Question: Like in question. Is it possible to define own ''live templates'' like example in 'WebStorm', where after define that template I can use it later by press tab. Below screen from 'Webstorm':

Can you tell me where is that option if exist? I'm googling and can't find any information so I add question here.
'WebStorm'
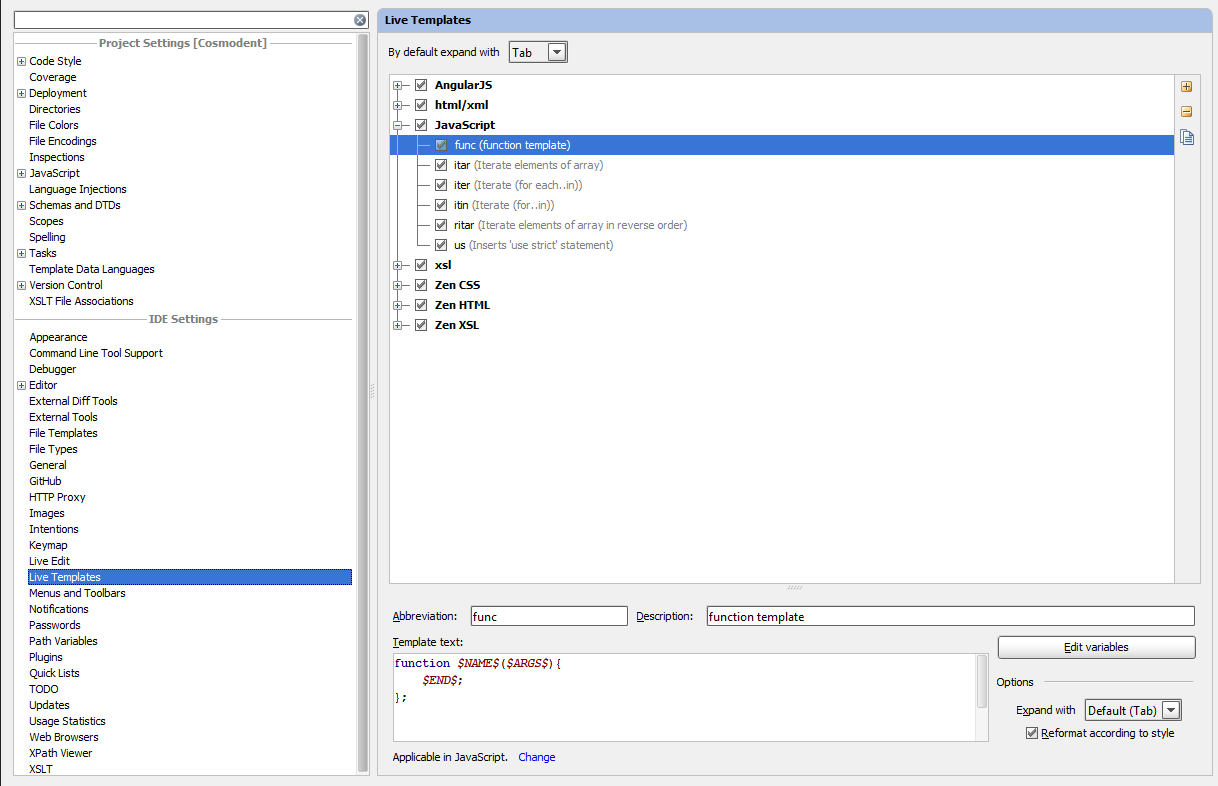
Answer: Are you looking for <URL>